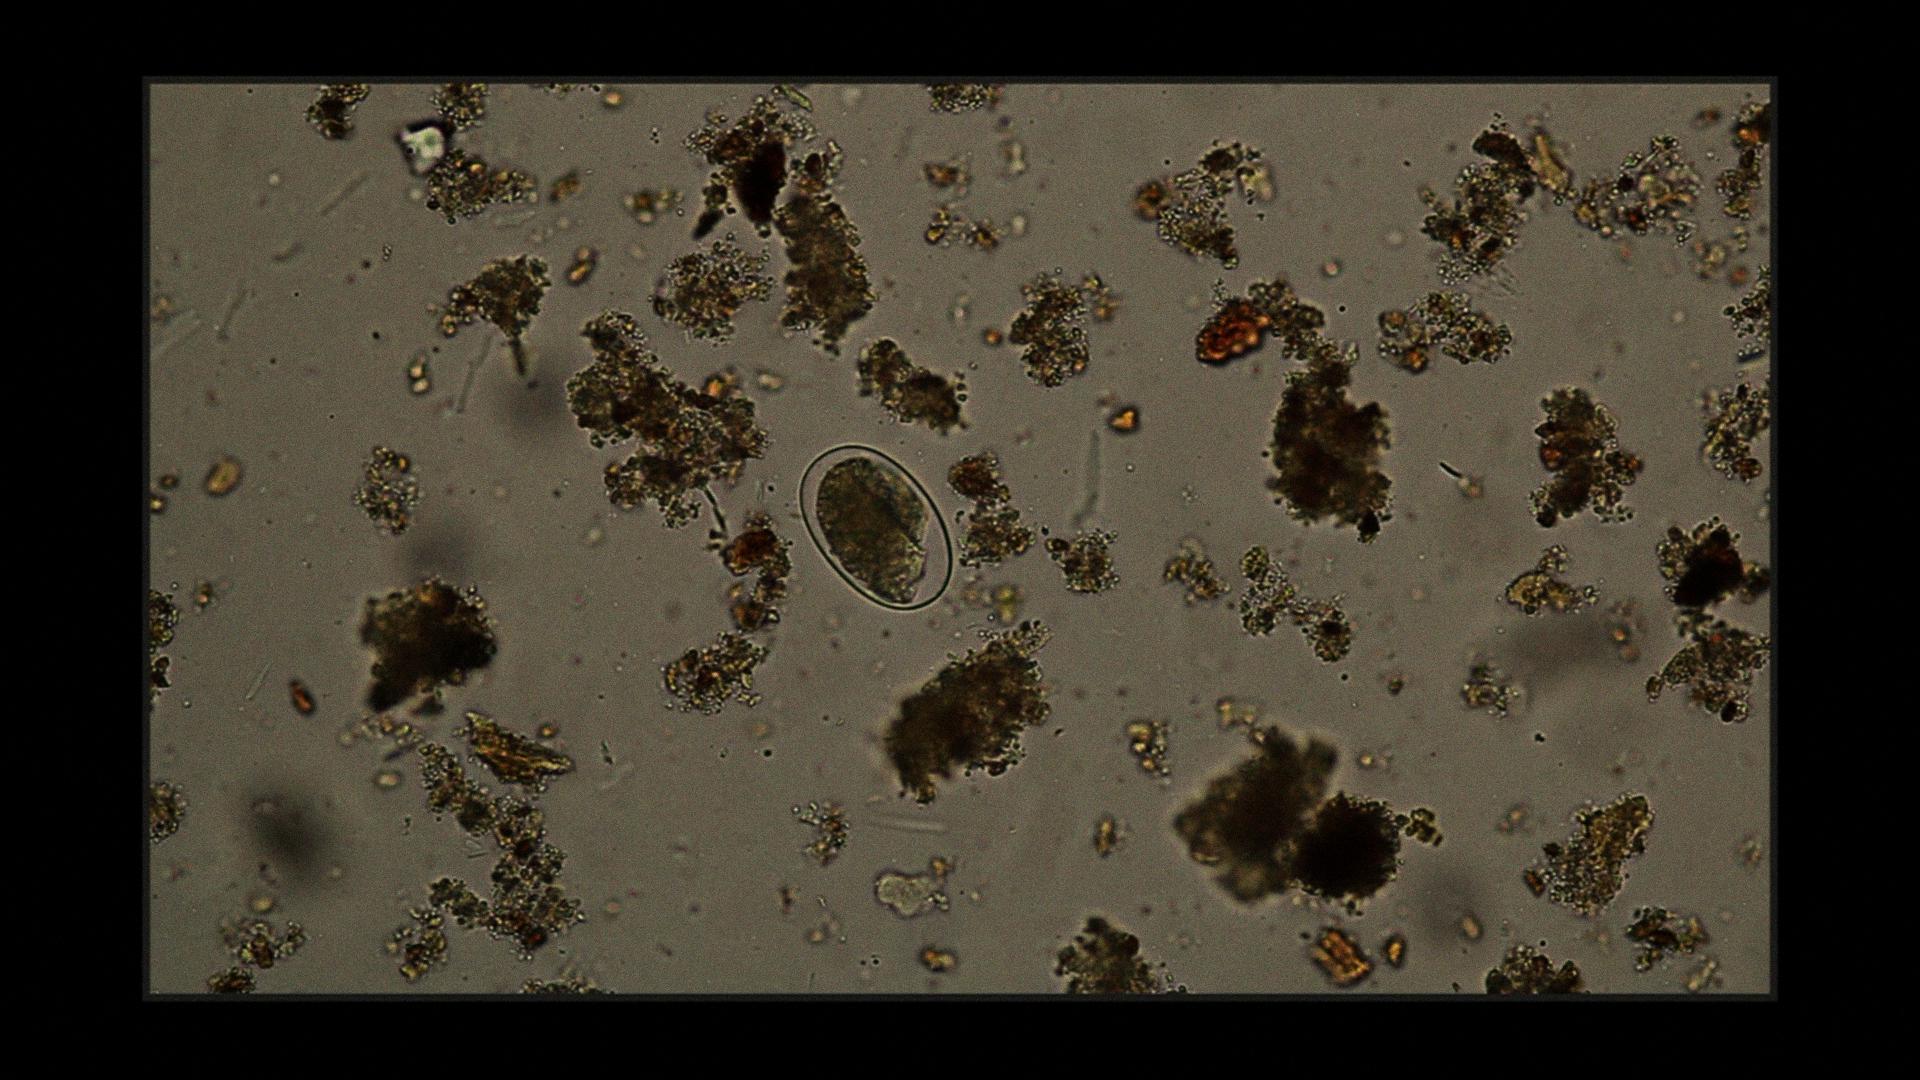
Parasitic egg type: Hookworm egg